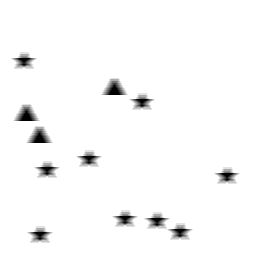
Squares: 0
Triangles: 3
Stars: 9
Total shapes: 12